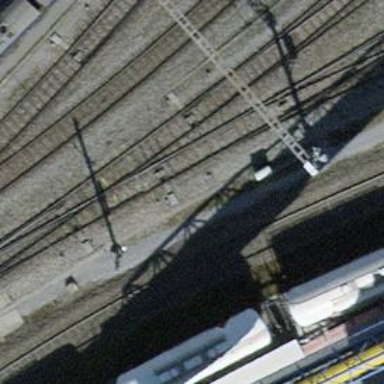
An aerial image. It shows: Railway switch.